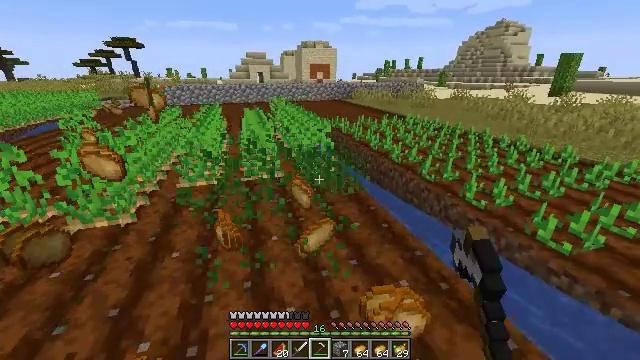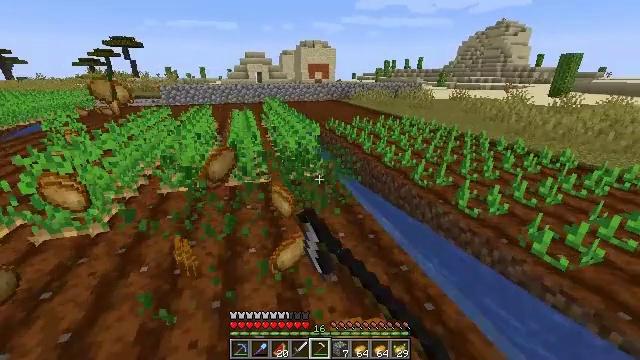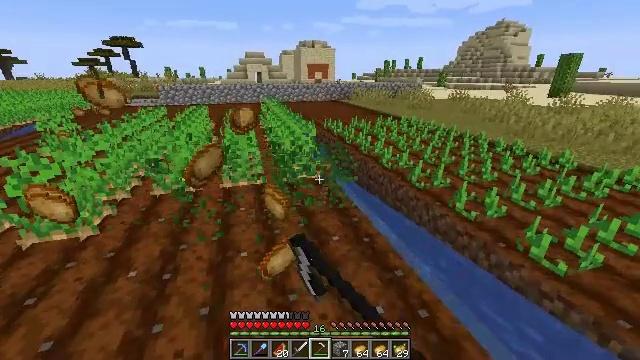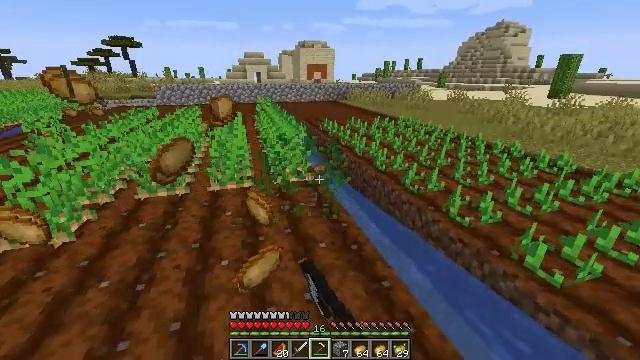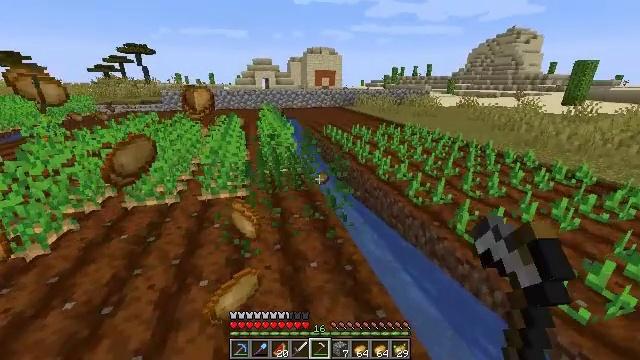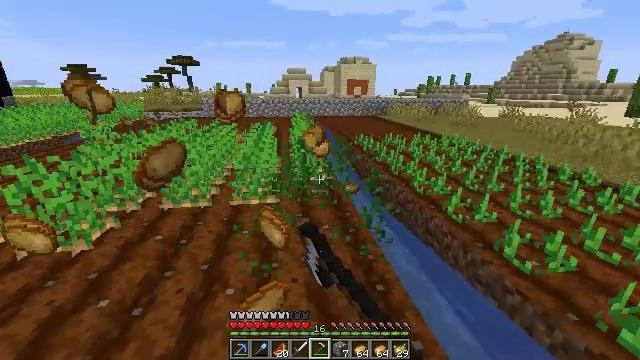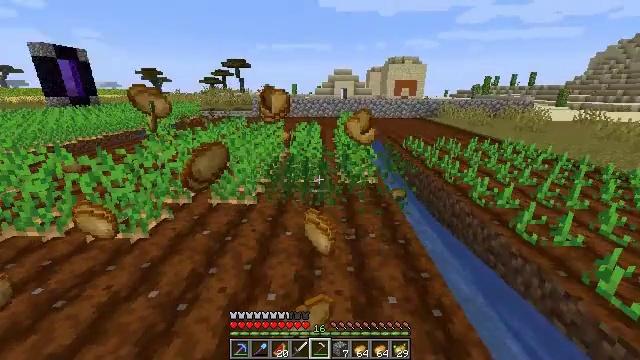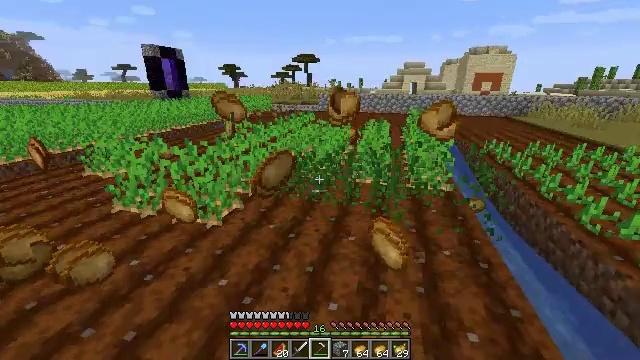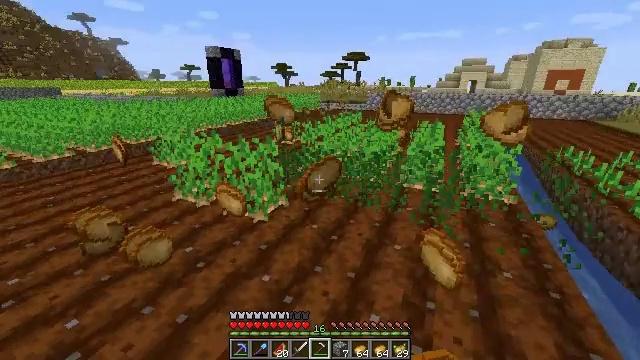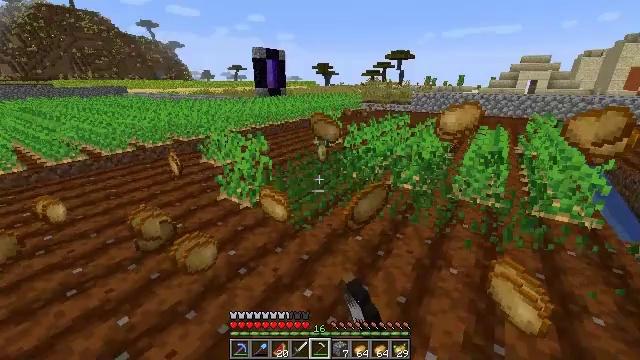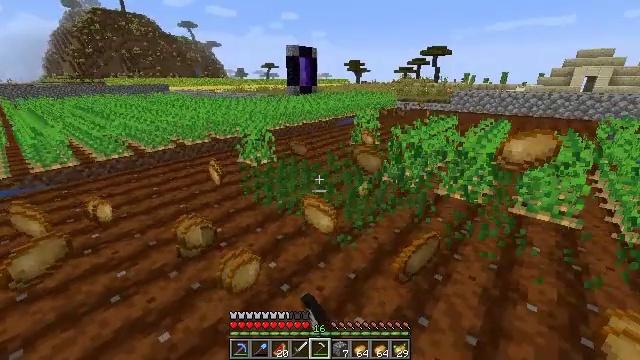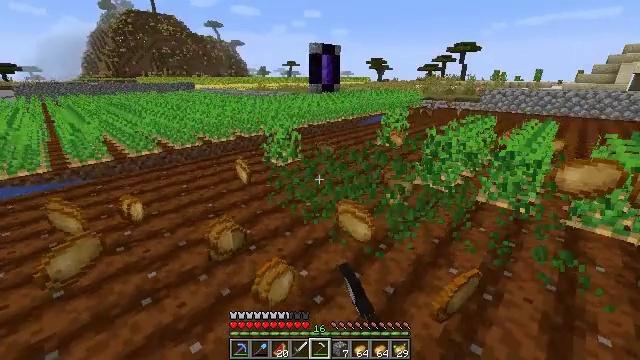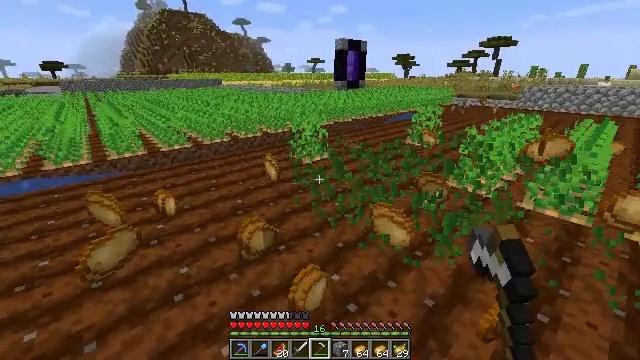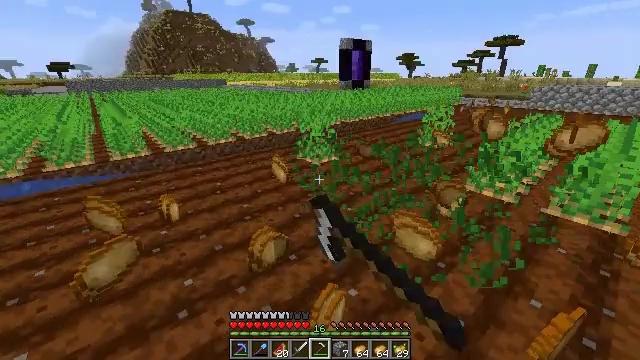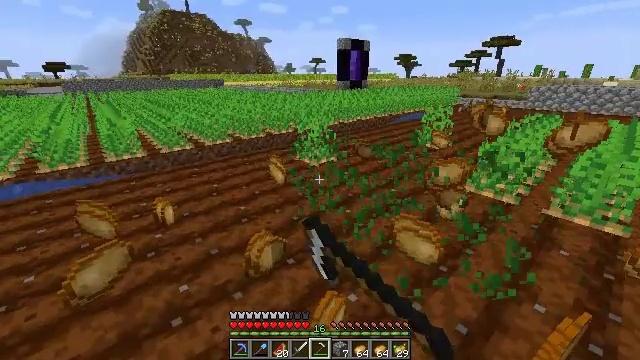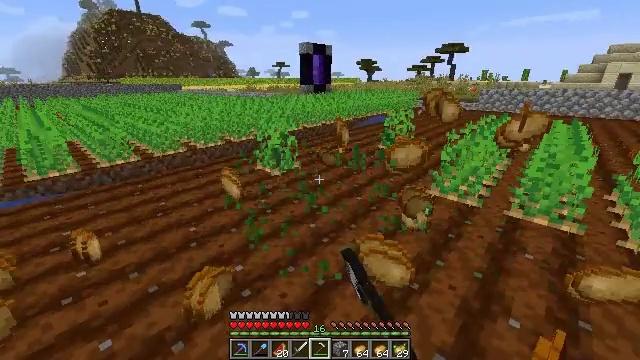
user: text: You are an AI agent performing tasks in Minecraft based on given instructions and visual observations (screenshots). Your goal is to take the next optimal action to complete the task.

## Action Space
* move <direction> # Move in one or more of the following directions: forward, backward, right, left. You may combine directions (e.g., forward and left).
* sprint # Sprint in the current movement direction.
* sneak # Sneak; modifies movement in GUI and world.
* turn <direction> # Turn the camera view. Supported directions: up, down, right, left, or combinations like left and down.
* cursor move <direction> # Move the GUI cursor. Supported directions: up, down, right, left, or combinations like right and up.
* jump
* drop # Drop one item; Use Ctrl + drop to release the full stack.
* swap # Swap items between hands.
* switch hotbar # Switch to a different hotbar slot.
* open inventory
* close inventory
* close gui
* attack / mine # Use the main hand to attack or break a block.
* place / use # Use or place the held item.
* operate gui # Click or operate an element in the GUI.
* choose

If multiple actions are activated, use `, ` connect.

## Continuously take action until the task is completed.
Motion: motion action
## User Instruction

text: Mine potatoes from the farmland.
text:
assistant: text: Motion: move forward and move right, attack / mine
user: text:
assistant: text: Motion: move forward and move right, attack / mine
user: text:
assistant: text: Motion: move forward and move right, attack / mine
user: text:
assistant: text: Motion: move forward and move left, turn left and up, attack / mine
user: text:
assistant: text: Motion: move forward and move left, turn left and up, attack / mine
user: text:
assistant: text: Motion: move forward and move left, turn left, attack / mine
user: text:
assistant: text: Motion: move forward and move left, turn left and down, attack / mine
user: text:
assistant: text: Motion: move forward and move left, turn left, attack / mine
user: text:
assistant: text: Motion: move forward and move left, turn left, attack / mine
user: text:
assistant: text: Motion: move forward and move left, turn left, attack / mine
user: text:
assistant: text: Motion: move forward and move left, turn left, attack / mine
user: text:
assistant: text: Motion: move forward and move left, turn left, attack / mine
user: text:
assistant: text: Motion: move forward and move left, attack / mine
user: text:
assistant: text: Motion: move forward and move right, attack / mine
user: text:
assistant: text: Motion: move forward and move right, turn right, attack / mine
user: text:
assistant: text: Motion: move forward and move right, turn right and up, attack / mine
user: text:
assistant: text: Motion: move forward and move right, turn right and up, attack / mine
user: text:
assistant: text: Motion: move forward and move right, turn right, attack / mine
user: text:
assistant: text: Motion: move forward and move right, turn right, attack / mine
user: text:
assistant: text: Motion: move forward and move right, turn right, attack / mine
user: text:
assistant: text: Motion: move forward and move right, turn right, attack / mine
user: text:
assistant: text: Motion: move forward and move right, attack / mine
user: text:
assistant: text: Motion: move forward and move right, attack / mine
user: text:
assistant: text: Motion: move forward and move right, attack / mine
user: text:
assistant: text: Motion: move forward, turn left, attack / mine
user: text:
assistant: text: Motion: move forward, turn left, attack / mine
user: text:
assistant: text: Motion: move forward, turn left, attack / mine
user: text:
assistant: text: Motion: move forward and move left, turn left, attack / mine
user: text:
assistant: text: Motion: move forward and move left, turn left, attack / mine
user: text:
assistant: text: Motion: move forward and move left, turn left, attack / mine